A spectrogram of one vibration snapshot from a rotating bearing is shown (time on one axis, frequency on the other). Classify the bearing condition as one of: normal, inner_race, outer_race, ball.
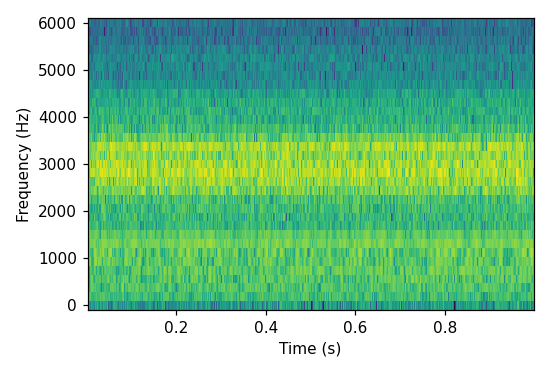
Answer: ball